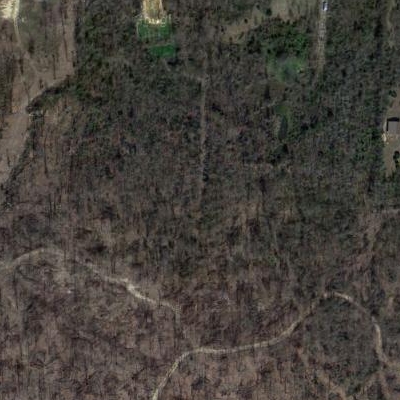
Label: eForest